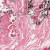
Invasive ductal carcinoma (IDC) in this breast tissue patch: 0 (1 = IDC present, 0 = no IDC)